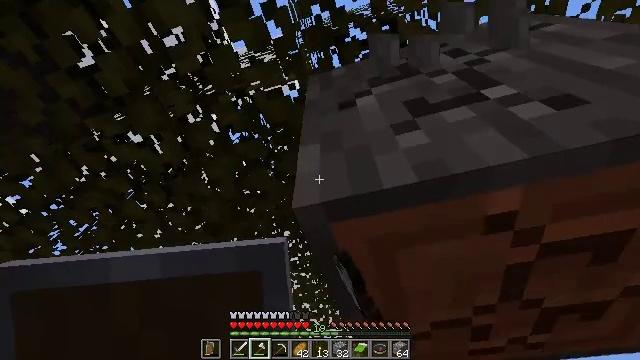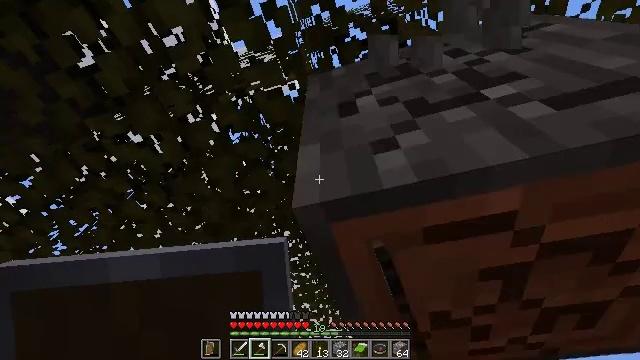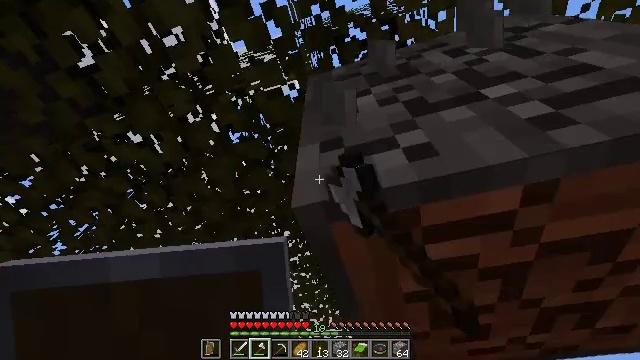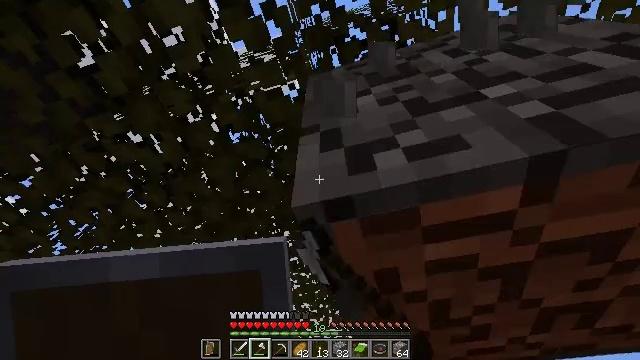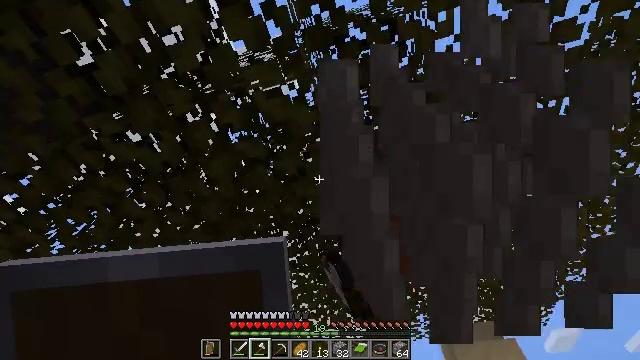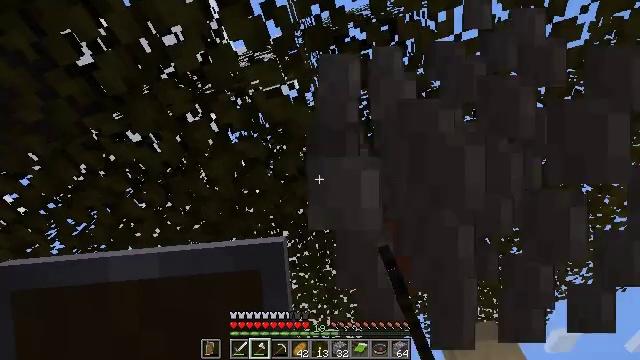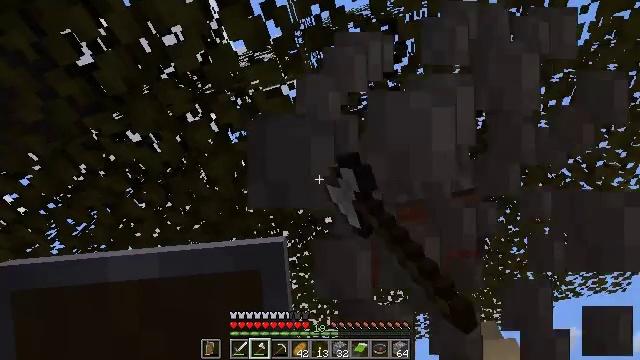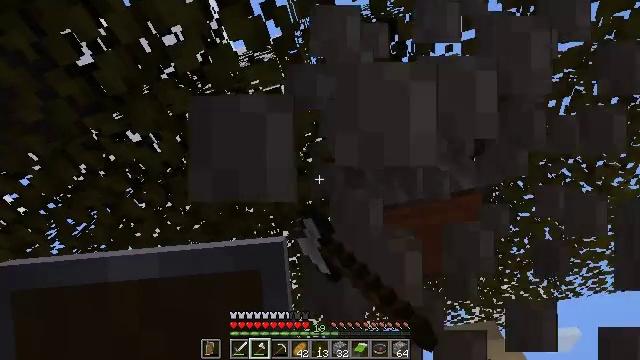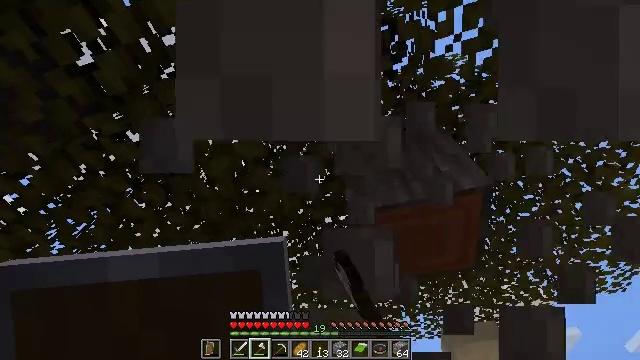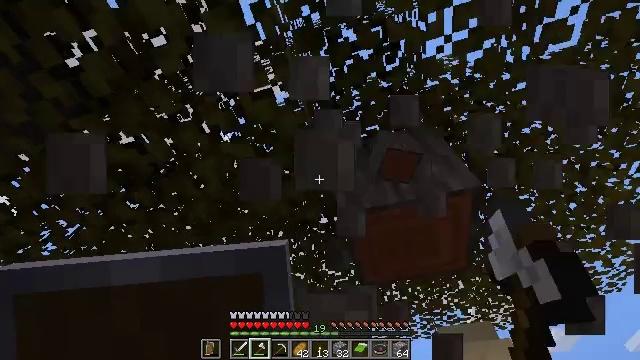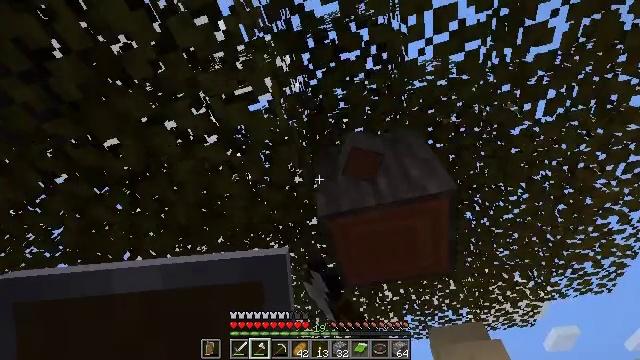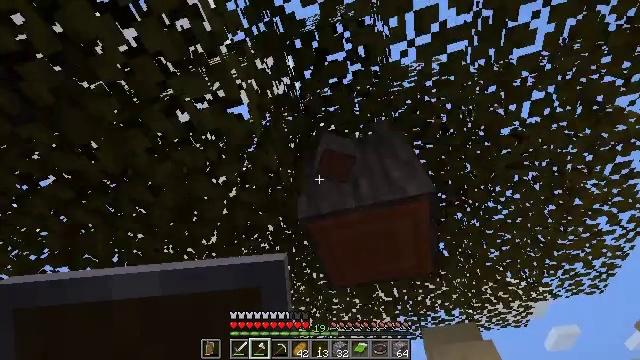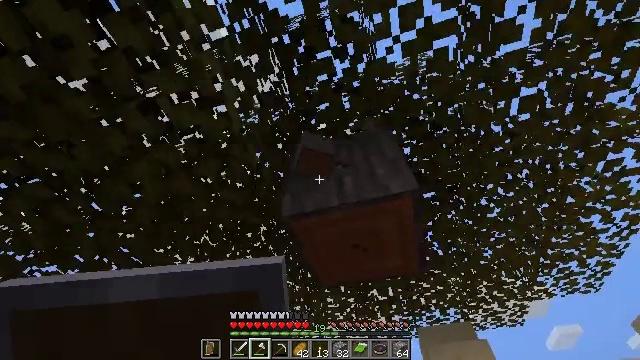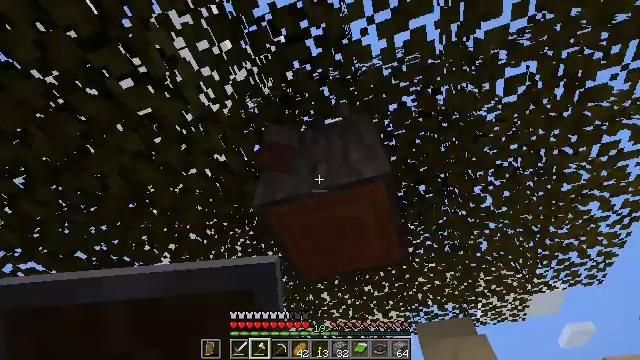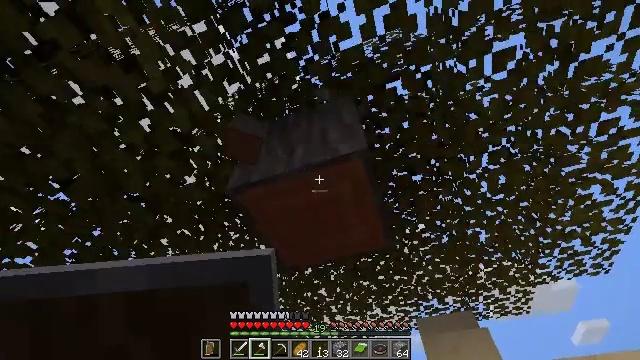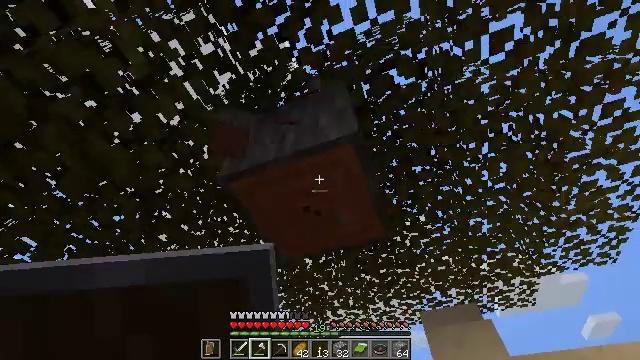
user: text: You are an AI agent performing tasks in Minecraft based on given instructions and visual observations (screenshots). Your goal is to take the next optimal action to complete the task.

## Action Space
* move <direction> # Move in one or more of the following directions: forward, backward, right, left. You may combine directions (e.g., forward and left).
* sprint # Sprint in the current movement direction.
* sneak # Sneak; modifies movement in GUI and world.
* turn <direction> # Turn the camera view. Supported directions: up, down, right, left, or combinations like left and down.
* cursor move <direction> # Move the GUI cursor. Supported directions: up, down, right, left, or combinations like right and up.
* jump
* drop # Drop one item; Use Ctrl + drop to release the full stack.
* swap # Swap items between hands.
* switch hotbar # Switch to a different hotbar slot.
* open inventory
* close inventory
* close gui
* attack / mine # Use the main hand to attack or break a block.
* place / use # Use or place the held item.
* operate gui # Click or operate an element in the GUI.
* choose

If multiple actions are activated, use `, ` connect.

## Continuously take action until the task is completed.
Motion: motion action
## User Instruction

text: Break the acacia log from the tree.
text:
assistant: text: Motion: attack / mine
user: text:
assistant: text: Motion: attack / mine
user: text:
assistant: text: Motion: attack / mine
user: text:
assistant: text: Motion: attack / mine
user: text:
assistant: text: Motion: attack / mine
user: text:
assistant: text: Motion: attack / mine
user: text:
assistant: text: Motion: attack / mine
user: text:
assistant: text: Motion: attack / mine
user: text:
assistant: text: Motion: move right, attack / mine
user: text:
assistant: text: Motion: move right, attack / mine
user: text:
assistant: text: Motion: move right, attack / mine
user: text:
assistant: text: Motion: move forward and move right, attack / mine
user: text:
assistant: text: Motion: move forward and move right, turn left
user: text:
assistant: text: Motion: move forward and move right, turn left
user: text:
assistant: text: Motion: move forward and move right, turn left, attack / mine
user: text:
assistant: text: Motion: move forward, attack / mine
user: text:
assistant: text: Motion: attack / mine
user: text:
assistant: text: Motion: attack / mine
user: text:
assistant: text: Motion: attack / mine
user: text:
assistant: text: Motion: turn left and up, attack / mine
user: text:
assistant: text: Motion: turn left and up, attack / mine
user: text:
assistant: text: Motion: turn left and up, attack / mine
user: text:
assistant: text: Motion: turn left and up, attack / mine
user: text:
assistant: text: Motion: turn left and up, attack / mine
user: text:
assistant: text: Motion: attack / mine
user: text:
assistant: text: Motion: attack / mine
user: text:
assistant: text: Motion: attack / mine
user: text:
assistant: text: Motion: move forward, attack / mine
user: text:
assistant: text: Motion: move forward, attack / mine
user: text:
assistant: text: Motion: move forward, turn left and up, attack / mine